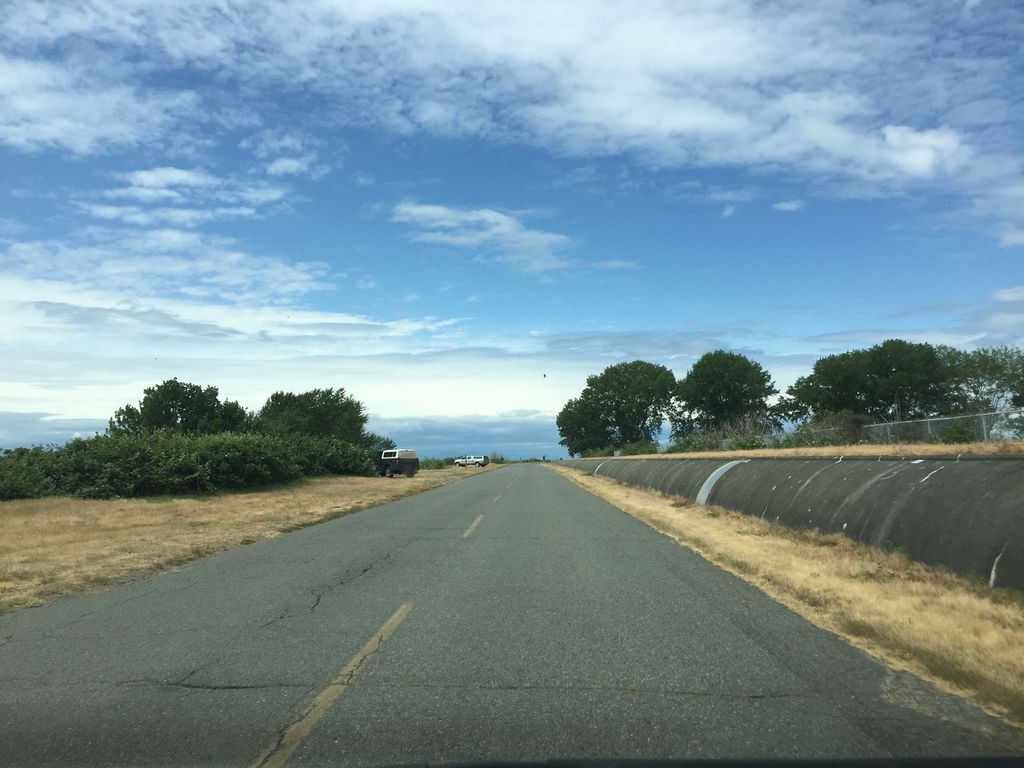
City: vancouver